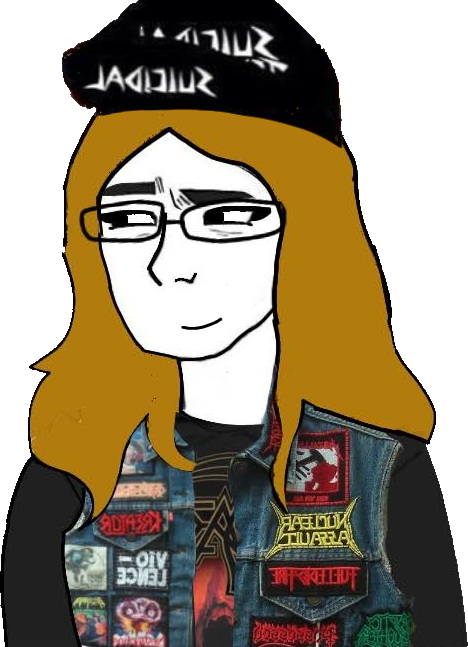
Label: 5_Twinkjak